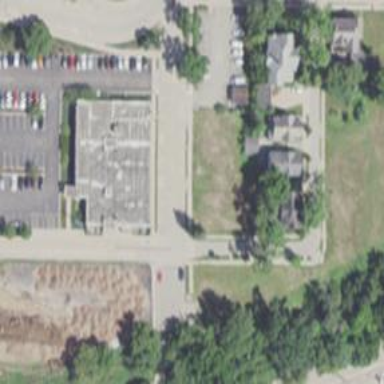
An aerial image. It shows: Driveway for service vehicles.